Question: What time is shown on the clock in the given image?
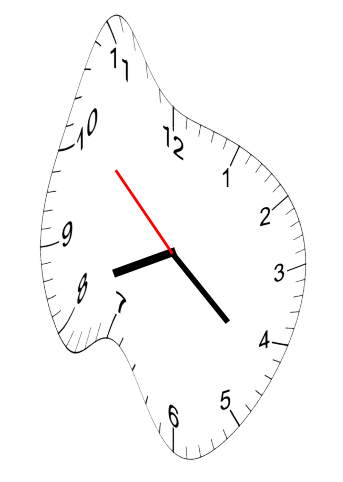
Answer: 08:21:52